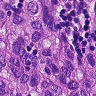
Metastatic tissue present: yes